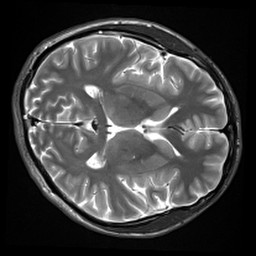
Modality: inplaneT2
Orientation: axial
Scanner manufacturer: siemens
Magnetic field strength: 3 T
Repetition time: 7.02 s
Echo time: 0.069 s